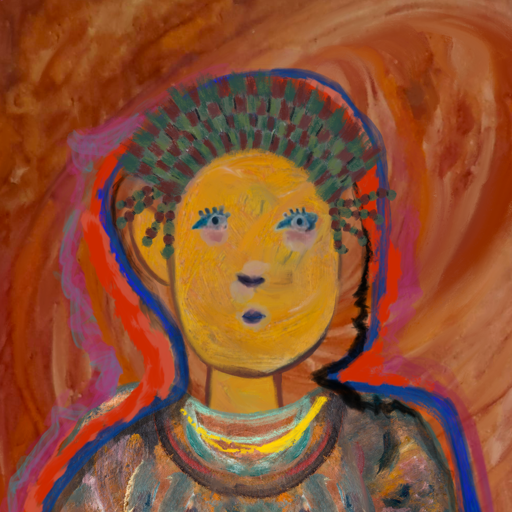
Background: Pious_Lady, Head And Neck Front: After_Raid, Face Front: Hill_Girl, Bust: Boggyland, Hair Front: Experience, Head Accessory: After_Raid_Crown, Second Necklace: Blank, Necklace: Irani_1, Baby: Blank